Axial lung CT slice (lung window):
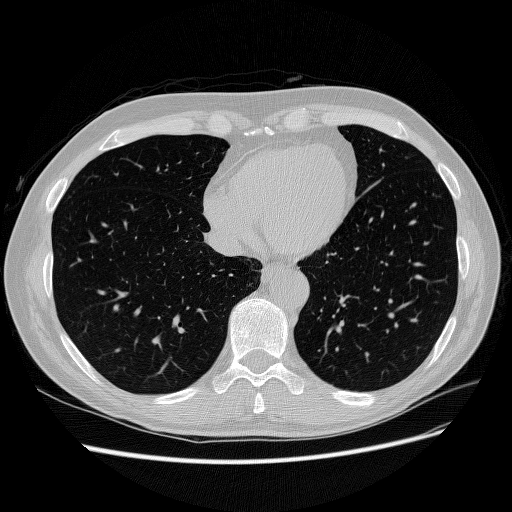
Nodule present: no